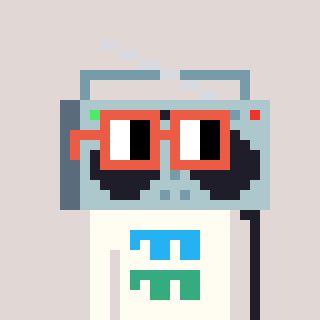
a pixel art character with square orange glasses, a boombox-shaped head and a grayscale-colored body on a warm background